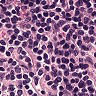
Metastatic tissue present: no